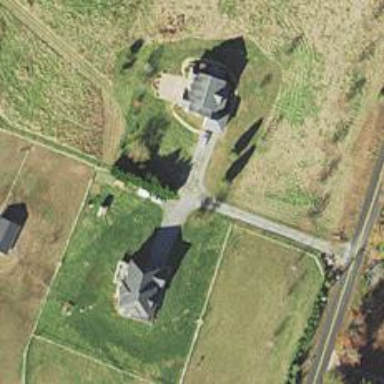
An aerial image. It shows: Driveway.